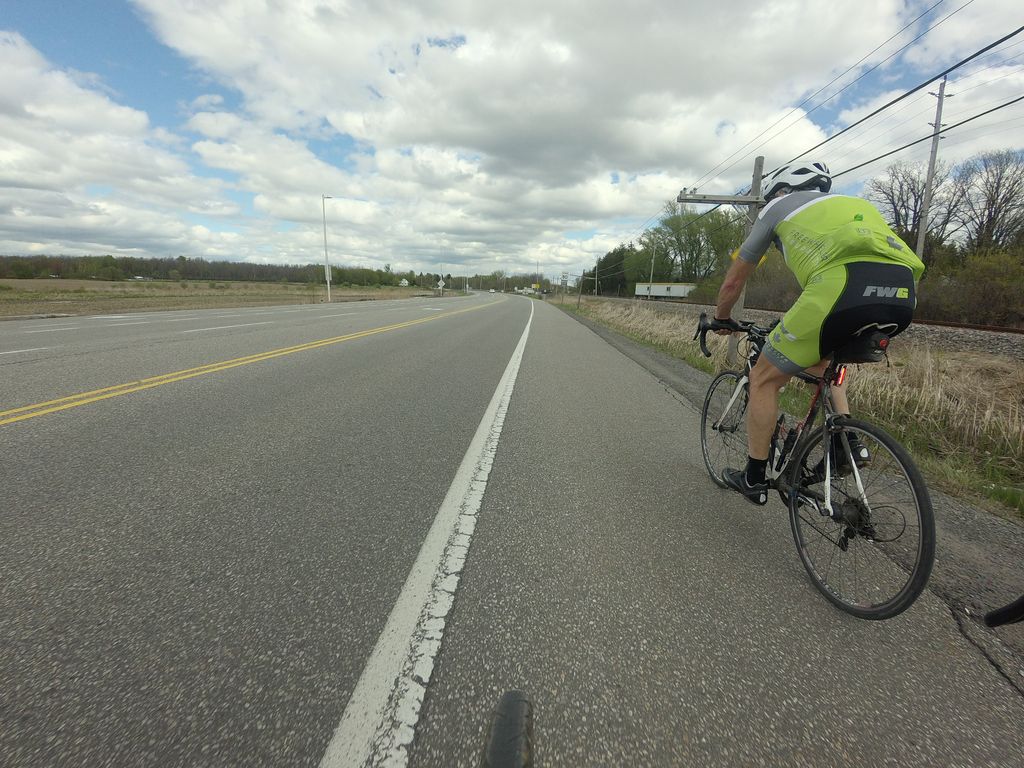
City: ottawa-gatineau